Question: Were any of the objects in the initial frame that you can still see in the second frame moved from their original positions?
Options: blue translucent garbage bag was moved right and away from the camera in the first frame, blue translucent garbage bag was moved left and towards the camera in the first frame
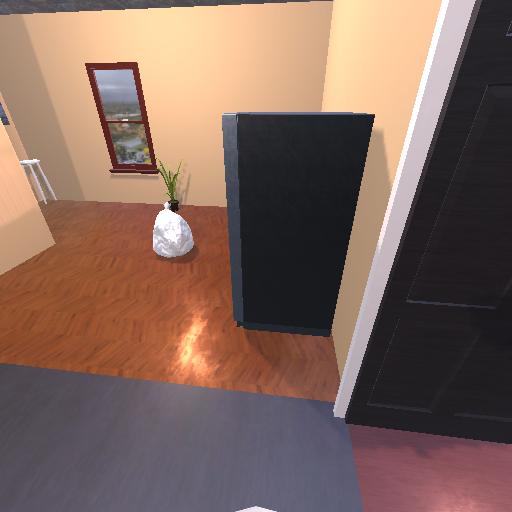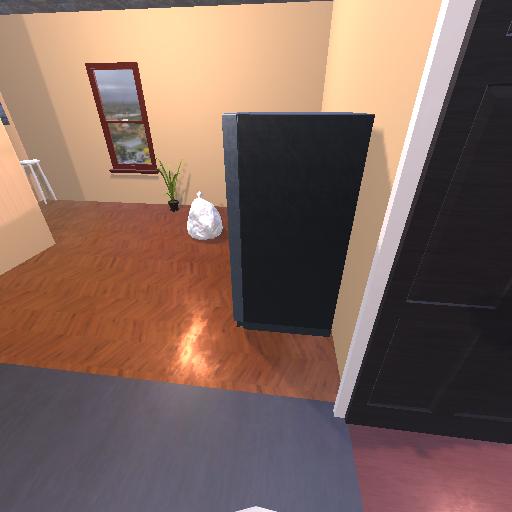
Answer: blue translucent garbage bag was moved right and away from the camera in the first frame